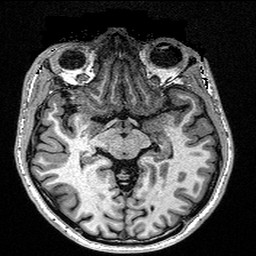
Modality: T1w
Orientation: coronal
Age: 20
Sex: female